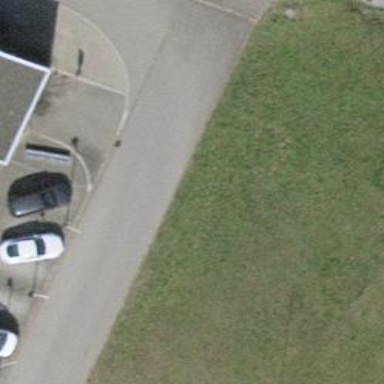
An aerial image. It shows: Charging station.